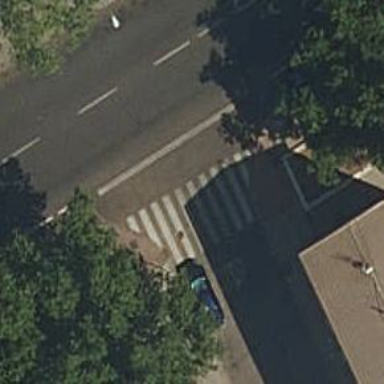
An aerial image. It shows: Zebra crossing on the road.